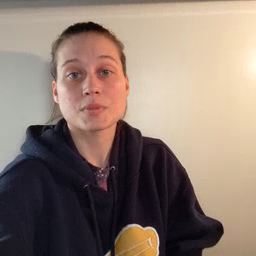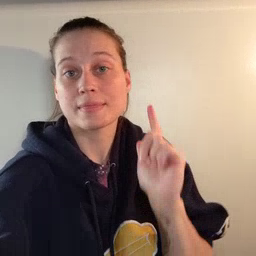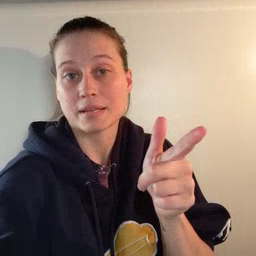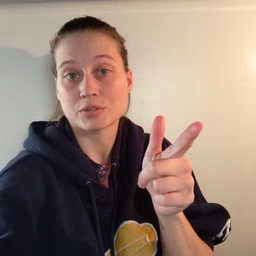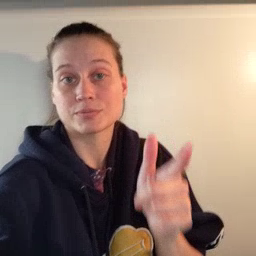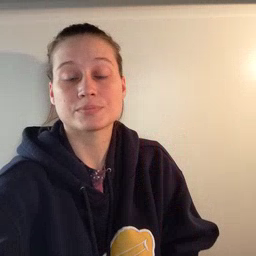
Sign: later